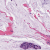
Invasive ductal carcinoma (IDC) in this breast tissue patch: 1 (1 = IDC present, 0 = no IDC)